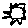
Label: sun